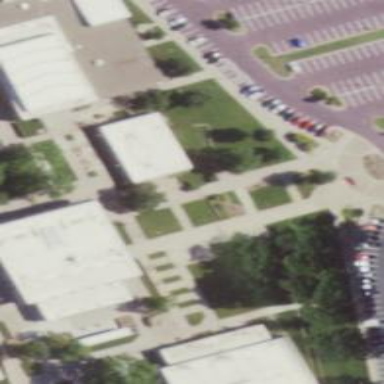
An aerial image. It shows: College building.